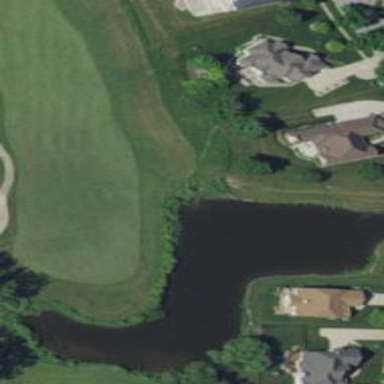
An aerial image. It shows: Water hazard in golf course. The hazard is natural water feature.